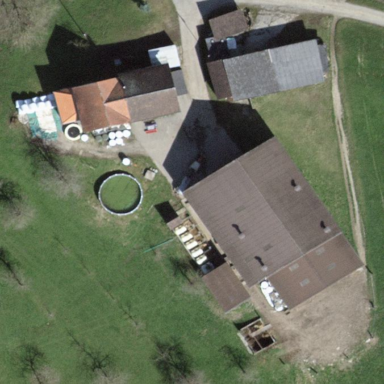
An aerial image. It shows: Farmyard area.